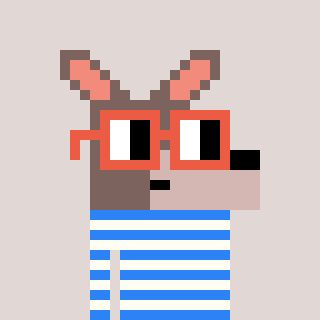
a pixel art character with square orange glasses, a kangaroo-shaped head and a grayscale-colored body on a warm background